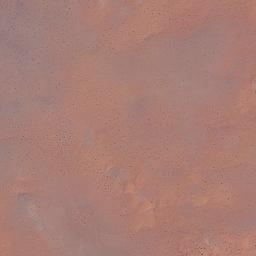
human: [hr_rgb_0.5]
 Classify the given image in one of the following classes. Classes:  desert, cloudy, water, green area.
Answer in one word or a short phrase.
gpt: desert